Question: i tried searching on the net for this query but couldn't find proper answer. here is my question.
i noticed that eclipse editor points the loop when we select(highlight) 'break;'
can anyone help me knowing how technically does it know that loop end?
E.g

also things like if we highlight some variable, it highlights all the mentions of the same and similarly when we write code it changes colour of keywords etc.
Please See, i want to know how it does these things behind the scene technically.
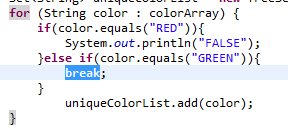
Answer: The Eclipse JDT (Java Development Tools) is the Eclipse project that provides many plugins for supporting the development of any Java application. The JDT Core component provides the Java Document Model, that itself is an API for reading/manipulating structured Java source documents.
The Java Document Model is - among others - based around an AST (abstract syntax tree), which is build up from the source code. This AST contains nodes for representing elements like fields, variables, statements (break is a statement), and it also contains many more nodes for representing the references to other nodes. If you declare a variable and use that variable in other code places, then these usages are known as references. A reference to a field and a reference to a variable with the same name are indeed other references.
So, basically, Eclipse runs through the AST for finding all relevant references in the needed context.